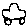
Label: car